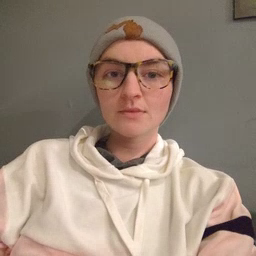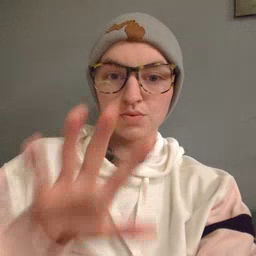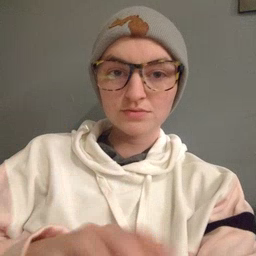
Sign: blow